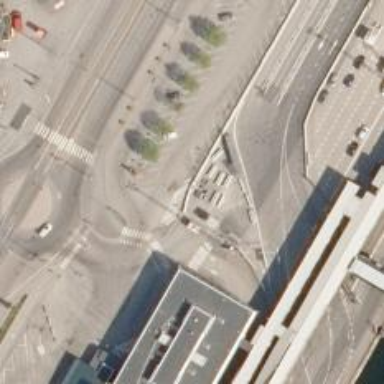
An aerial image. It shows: Uncontrolled crossing.